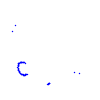
Particle: proton